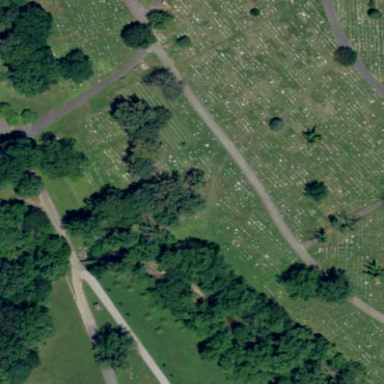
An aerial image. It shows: Sector in the cemetery.